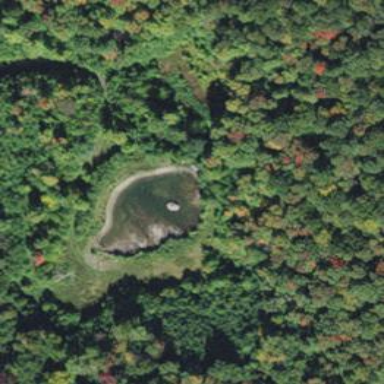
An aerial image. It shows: Pond surrounded by natural water.